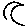
Label: moon